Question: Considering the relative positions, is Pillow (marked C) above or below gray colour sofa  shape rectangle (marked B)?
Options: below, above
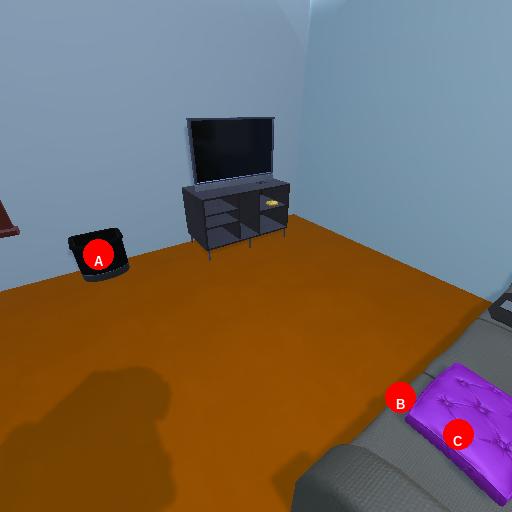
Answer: below